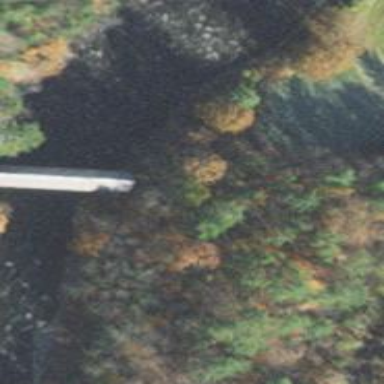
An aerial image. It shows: Covered bridge over abandoned railway path.